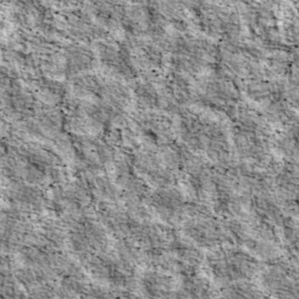
Label: non_frost